Question: How can I set limits on the x axis for a ggplot graph? My code is
'''
ages <- 6:16
mu <- c(0.66849315, 0.55386301, 1.<PHONE>, 0.26111781, 0.46629253, 0.87089041, 0.62037671, 0.26995434, -0.30502283, -0.54611872, NaN, NaN, -0.69132420, 1.<PHONE>, 0.49794521, 0.<PHONE>, 0.<PHONE>, 0.28188737, 0.41315068, 0.<PHONE>, 0.54246575, 0.23561644)
ss <- c(NA, NA, <PHONE>, <PHONE>, <PHONE>, <PHONE>, <PHONE>, <PHONE>, <PHONE>, <PHONE>, NA, NA, <PHONE>, <PHONE>, <PHONE>, <PHONE>, <PHONE>, <PHONE>, <PHONE> ,<PHONE>, NA, NA)
df_GP <- data.frame(
age = c(ages, ages),
group = c(rep("F", length(ages)), rep("M", length(ages))),
mean = mu,
se = ss
)
limits <- aes(ymax = mean + se, ymin=mean - se)
dodge <- position_dodge(width=0.9)
p_GP <- ggplot(df_GP, aes(fill=group, y=mean, x=age)) +
geom_bar(position="dodge", stat="identity") +
geom_errorbar(limits, position=dodge, width=0) +
ylim(-4, 2.5) +
ggtitle("GP") +
scale_x_discrete(breaks=ages) +
#xlim(5, 17) +
theme(legend.position="none")
p_GP
'''
ages is an array 6:16. grouping variable is sex, so there are two bars for each age (different colors). mean is the variable of interest, the vertical line is the se.
I used scale_x_discrete(breaks=ages) since I wanted all the ages from 6 to 16 to be displayed.
in the function xlim() is commented since it creates a conflict with scale_x_discete()
Now the resulting graph has x axis from 0 to 16, I want to make it start from 6, thus avoiding to show the empty part of the graph from ages 0 to 6 as in the image linked below.
Can I solve this?

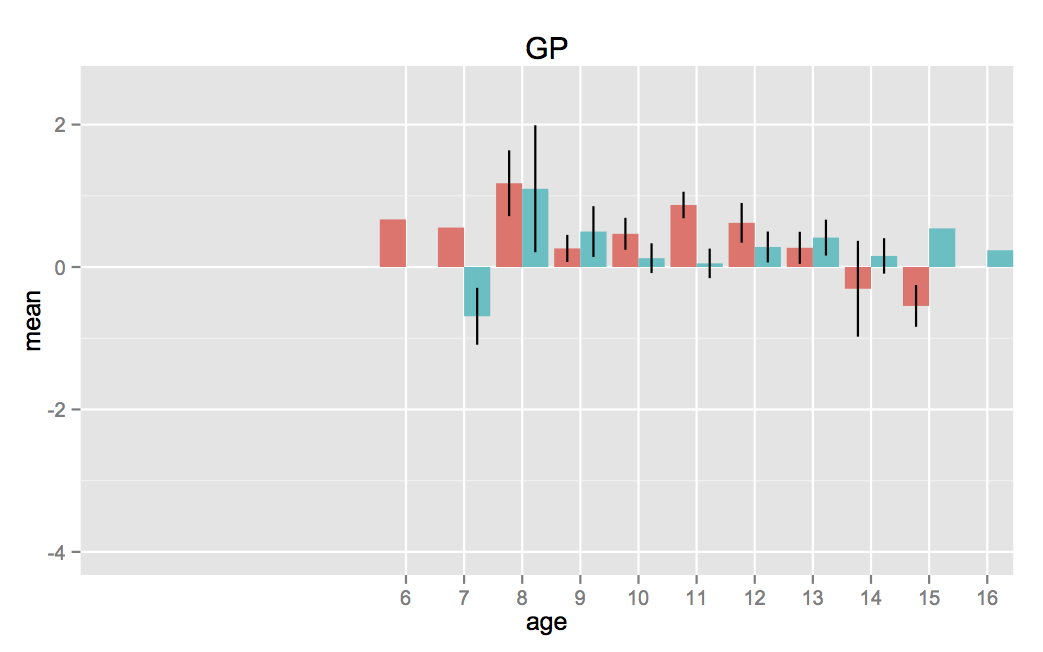
Answer: Use 'scale_x_continuous' rather then 'scale_x_discrete'.
'''
df_GP + scale_x_continuous(breaks=ages)
'''

If you want to zoom the x labels you can add 'limits' parameter:
'''
scale_x_continuous(breaks=ages,limits=c(10, 17))
'''